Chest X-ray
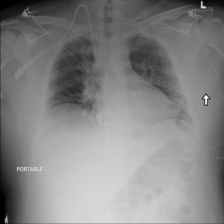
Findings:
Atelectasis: negative
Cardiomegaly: negative
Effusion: negative
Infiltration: negative
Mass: negative
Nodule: negative
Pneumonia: negative
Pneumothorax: negative
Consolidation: positive
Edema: negative
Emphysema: negative
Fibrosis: negative
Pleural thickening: negative
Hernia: negative